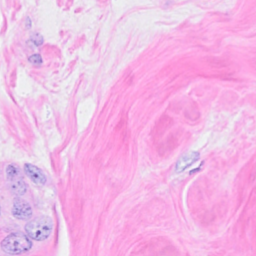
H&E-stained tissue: Breast